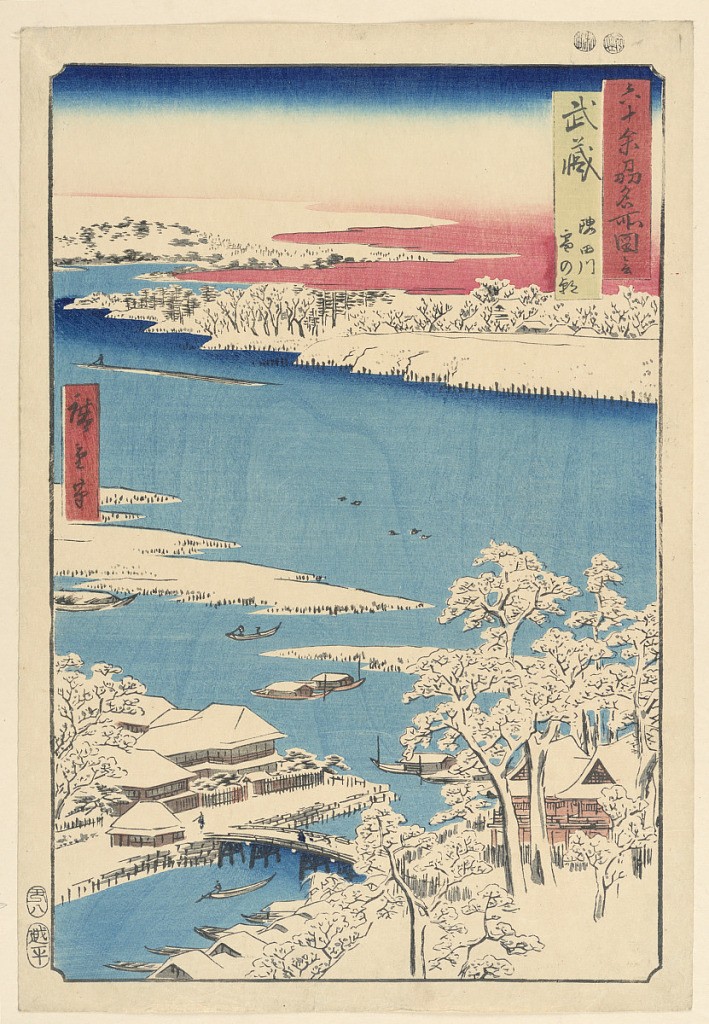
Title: Winter Scene
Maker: Ando Hiroshige, Japanese, 1797–1858
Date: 1797-1858
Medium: Woodblock print in colored ink on paper
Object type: Print
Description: A bright blue river contrasts with the freshly crisp whiteness of snowfall. The bridge shows scenes of light traffic with signs of snow still covering the footpath. The winter has not stopped workers from continuing — long ripples trailing along the river and other ships sailing closer inland.